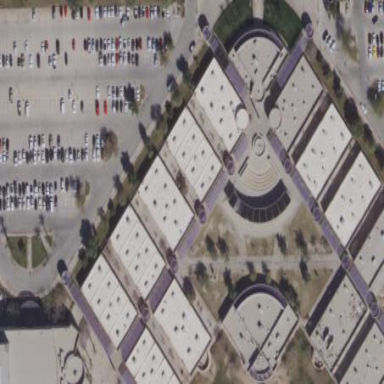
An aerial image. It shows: View of roof of building.